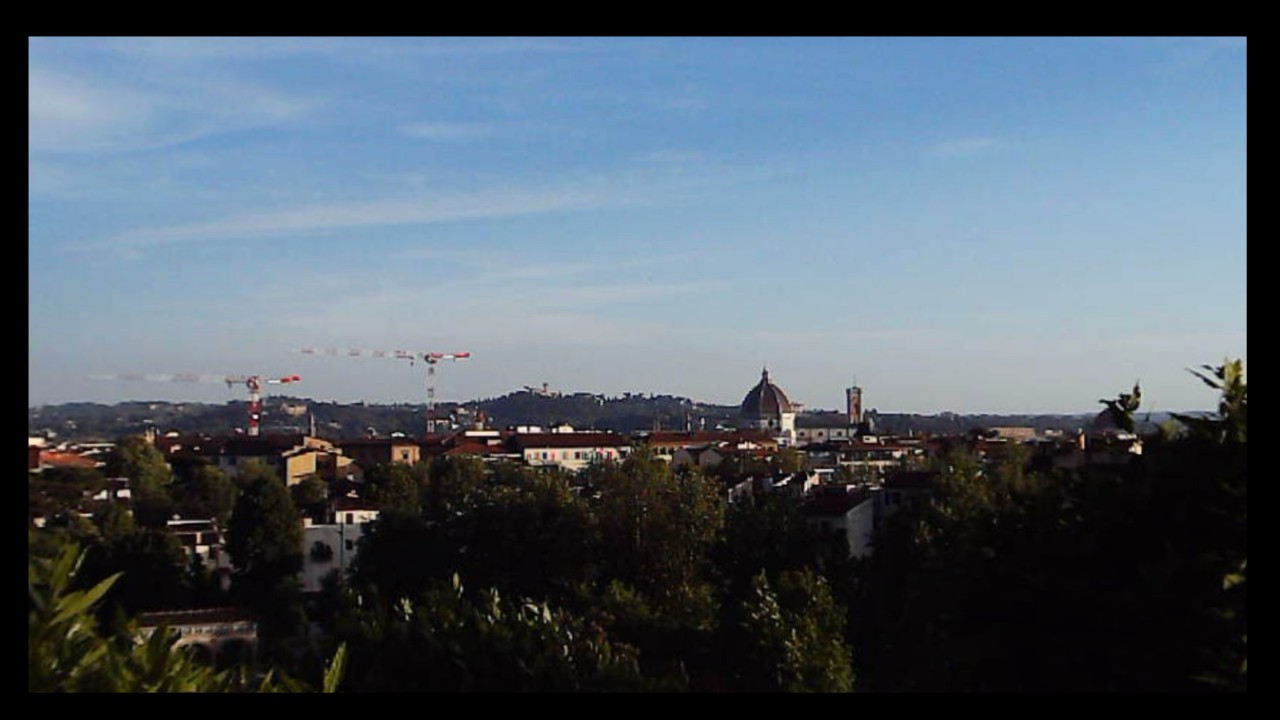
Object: Betafpv air75